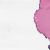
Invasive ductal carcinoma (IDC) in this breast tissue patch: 0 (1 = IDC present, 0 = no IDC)